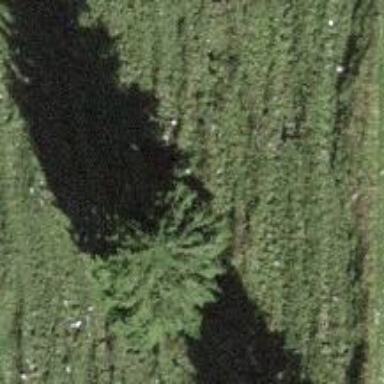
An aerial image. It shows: Beautiful tree in nature.